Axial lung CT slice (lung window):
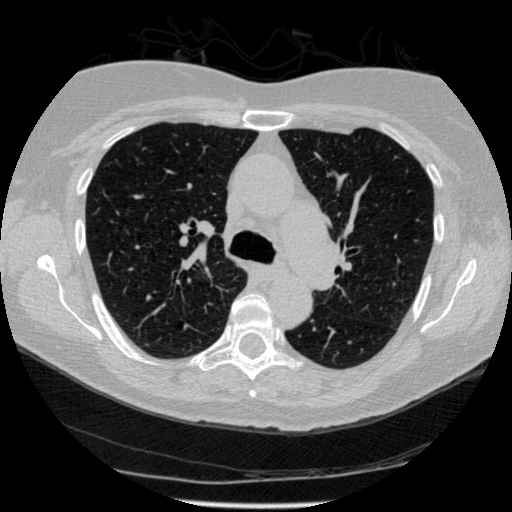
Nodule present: no